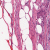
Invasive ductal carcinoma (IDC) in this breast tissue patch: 1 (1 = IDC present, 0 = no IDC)